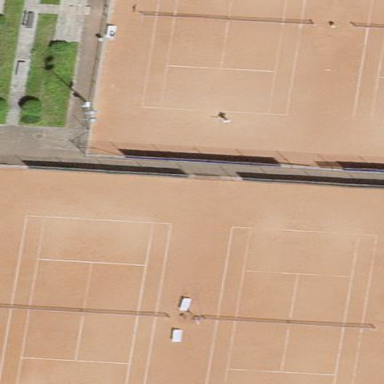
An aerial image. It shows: Clay tennis court on pitch.